Question: I'm creating MERN stack app.
I've already created one and connected it to mongoDB Atlas cluster and everything works fine but everything has gone to "test" folder.
So I'm creating another app, and want it to go to another folder, so my question is how can I define where I want my data to be stored? I created a folder, but I don't know how to direct data to go there.

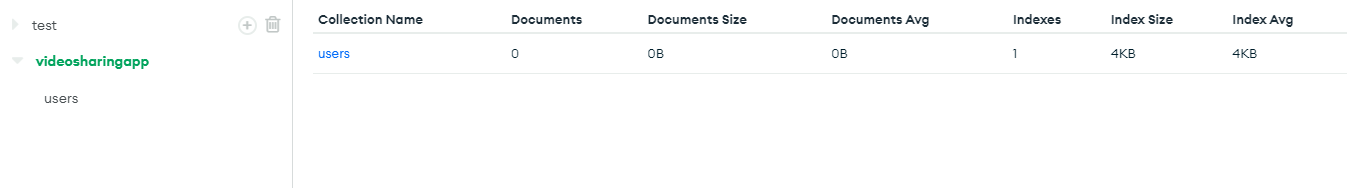
Answer: That folder is a database in MongoDB. I'm sure you have '/test' in your connection URI string. You can specify there the database you want to create in another app. If there is no db specify, mongo will try to authenticate you to '/admin' database.
<URL> for reference.